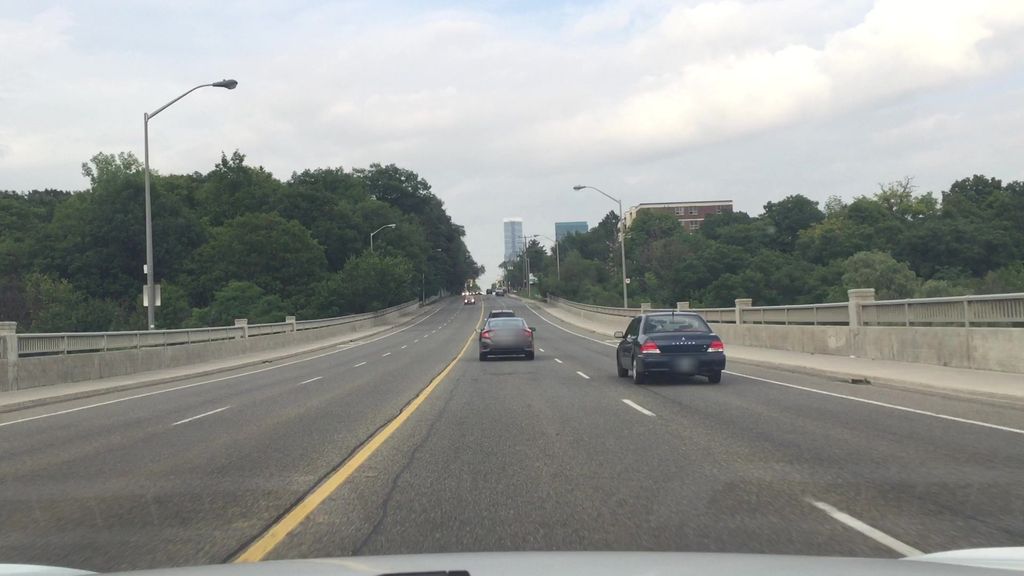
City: toronto